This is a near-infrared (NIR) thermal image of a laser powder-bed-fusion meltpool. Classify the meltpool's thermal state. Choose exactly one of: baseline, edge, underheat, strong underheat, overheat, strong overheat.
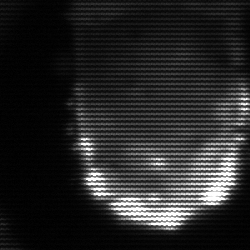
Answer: baseline